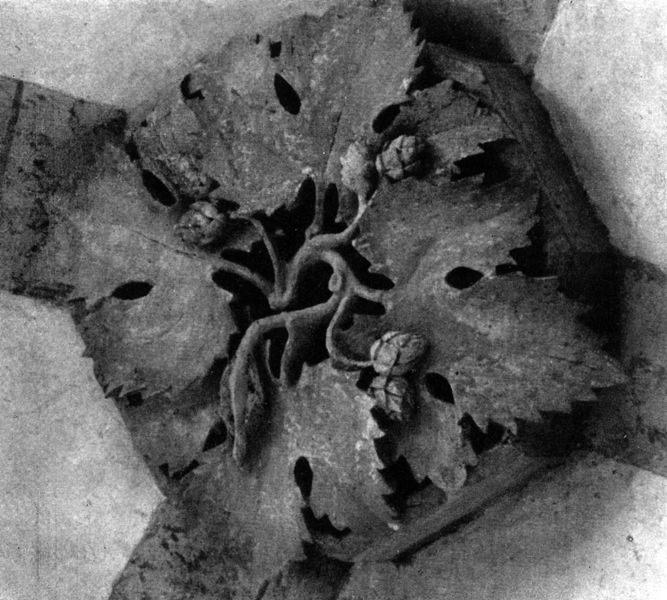
Titel: Naumburg, Dom
Standort: Naumburg (EU - D - Sachsen-Anhalt)
Schlagwörter: blätter, laub, äste, blume, grau, blüte, architektur, stein, ast, zweige, kirche, blatt, pflanze, gotik, früchte, ranken, relief, floral, foto, fotografie, photographie, gewölbe, kreuz, zweig, photo, schlussstein, kreuzrippe, knospen, sandstein, ahorn, hopfen, bauplastik, akanthus, deckstein